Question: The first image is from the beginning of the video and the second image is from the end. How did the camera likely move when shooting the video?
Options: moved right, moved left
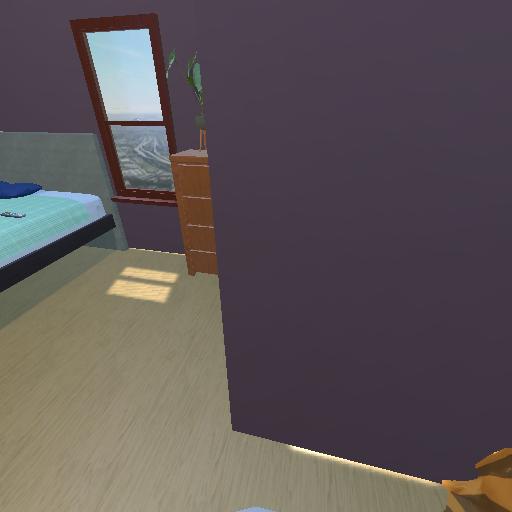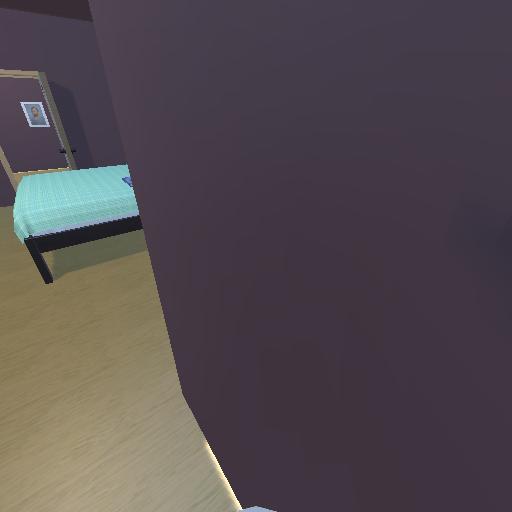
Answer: moved right